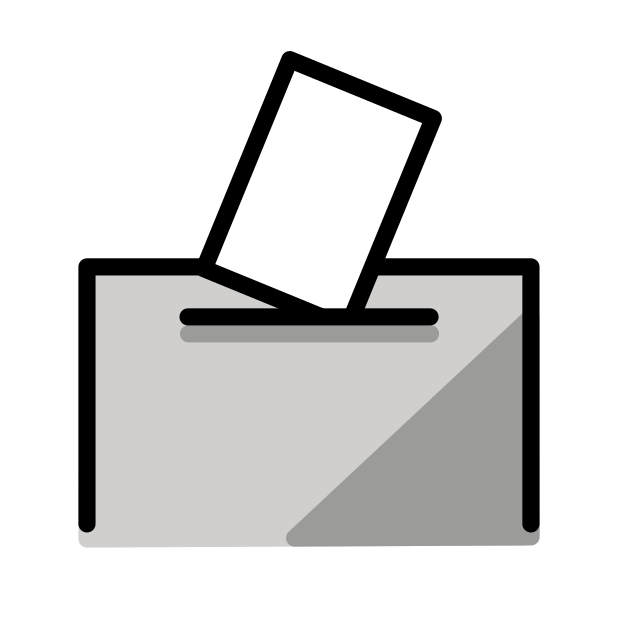
Emoji: 🗳
Name: ballot box with ballot
Unicode: 0x1f5f3